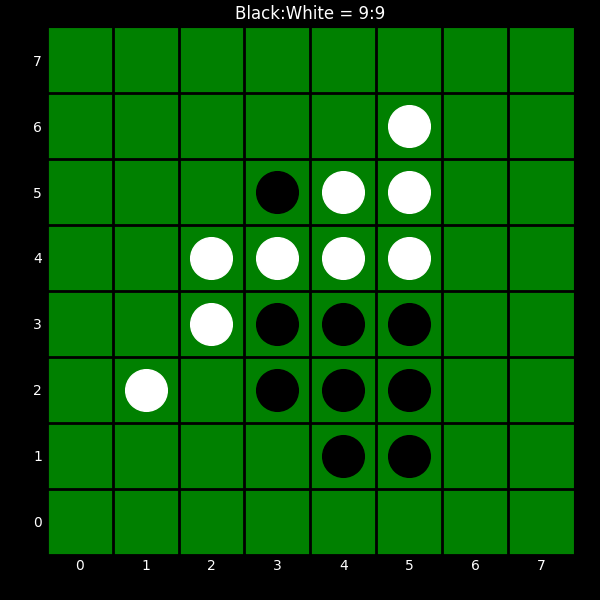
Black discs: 9
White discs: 9